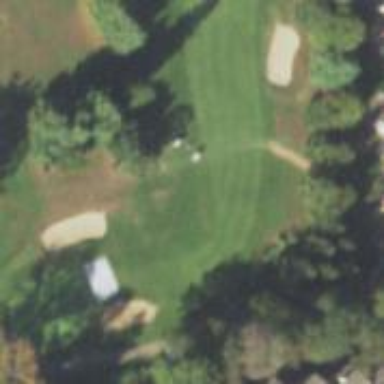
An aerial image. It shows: Golf hole.